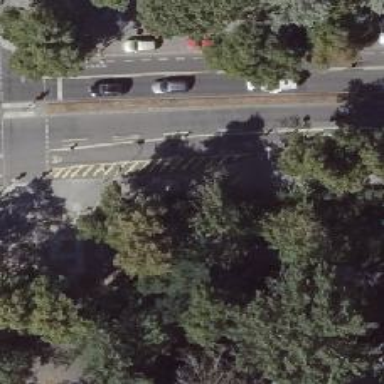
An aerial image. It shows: Secondary road with asphalt surface and kerb separating the cycleway on the right.